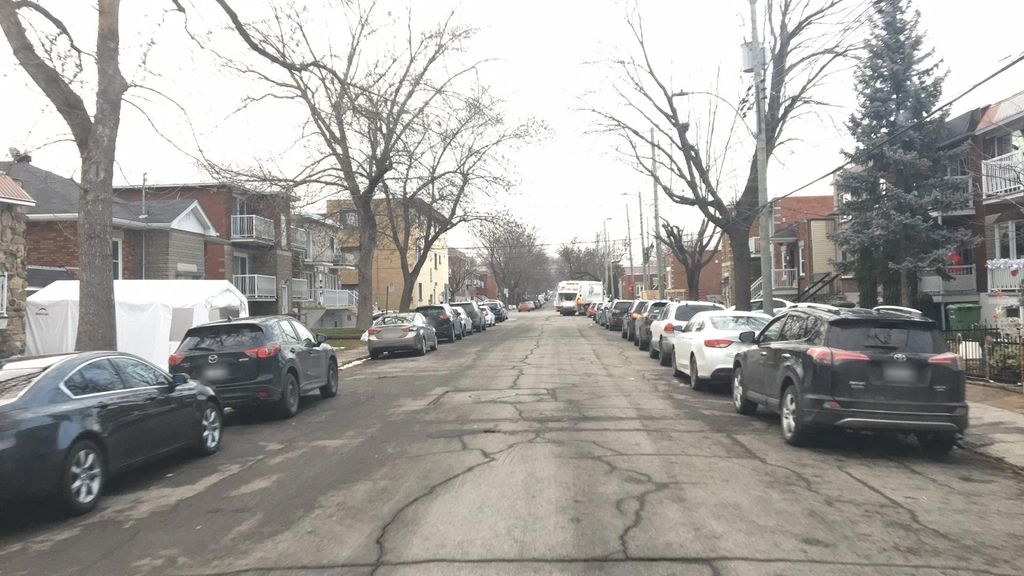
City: montreal